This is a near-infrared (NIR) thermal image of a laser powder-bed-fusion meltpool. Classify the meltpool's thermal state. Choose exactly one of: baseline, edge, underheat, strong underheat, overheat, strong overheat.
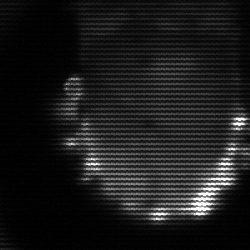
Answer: baseline